Current action and preconditions to check: trajectory_clear

Your task: For each precondition in the list above, predict whether it will hold at this action.

Consider the current scene as observed from the mobile robot's camera, and analyze the predicted future states of all dynamic agents (e.g., people, animals, vehicles, or any moving entities) within the NEXT SECOND.

IMPORTANT: Only answer "very likely" if you are absolutely certain—based on strong, clear evidence—that a dynamic agent will violate the precondition in the predicted future state. Do NOT answer "very likely" for unlikely, ambiguous, or low-probability risks.

Ask yourself for each precondition: Is there a high probability, with clear and convincing evidence, that the predicted future states of any dynamic agent will interfere with the predicted future state of the currently executing action within the NEXT SECOND, causing that precondition to fail?

Assess the risk level based on these predictions. Use "likely" or "very likely" if motions create a clear risk of interference.

Use "neutral" or "improbable" if agents are nearby but their predicted paths are clearly diverging or non-conflicting.

Failure Risk Categories: "very improbable", "improbable", "neutral", "likely", "very likely"

Answer Format: Output ONLY the probability_of_failure value from these categories: "very improbable", "improbable", "neutral", "likely", "very likely"

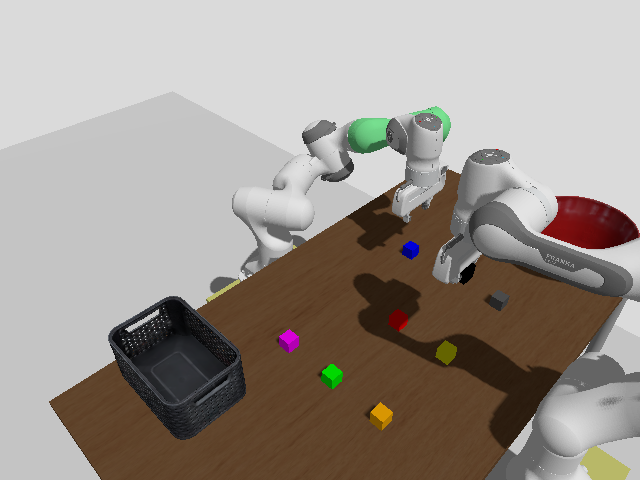

Answer: very improbable